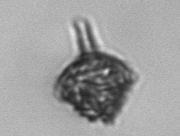
Label: Amylax